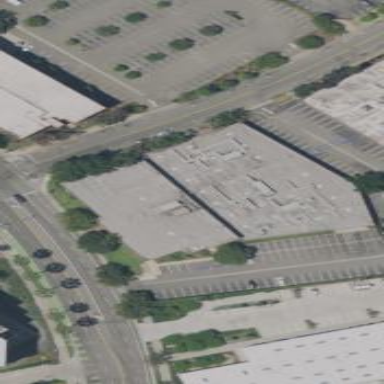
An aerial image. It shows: Commercial building.